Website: lowes
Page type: customer-info-address
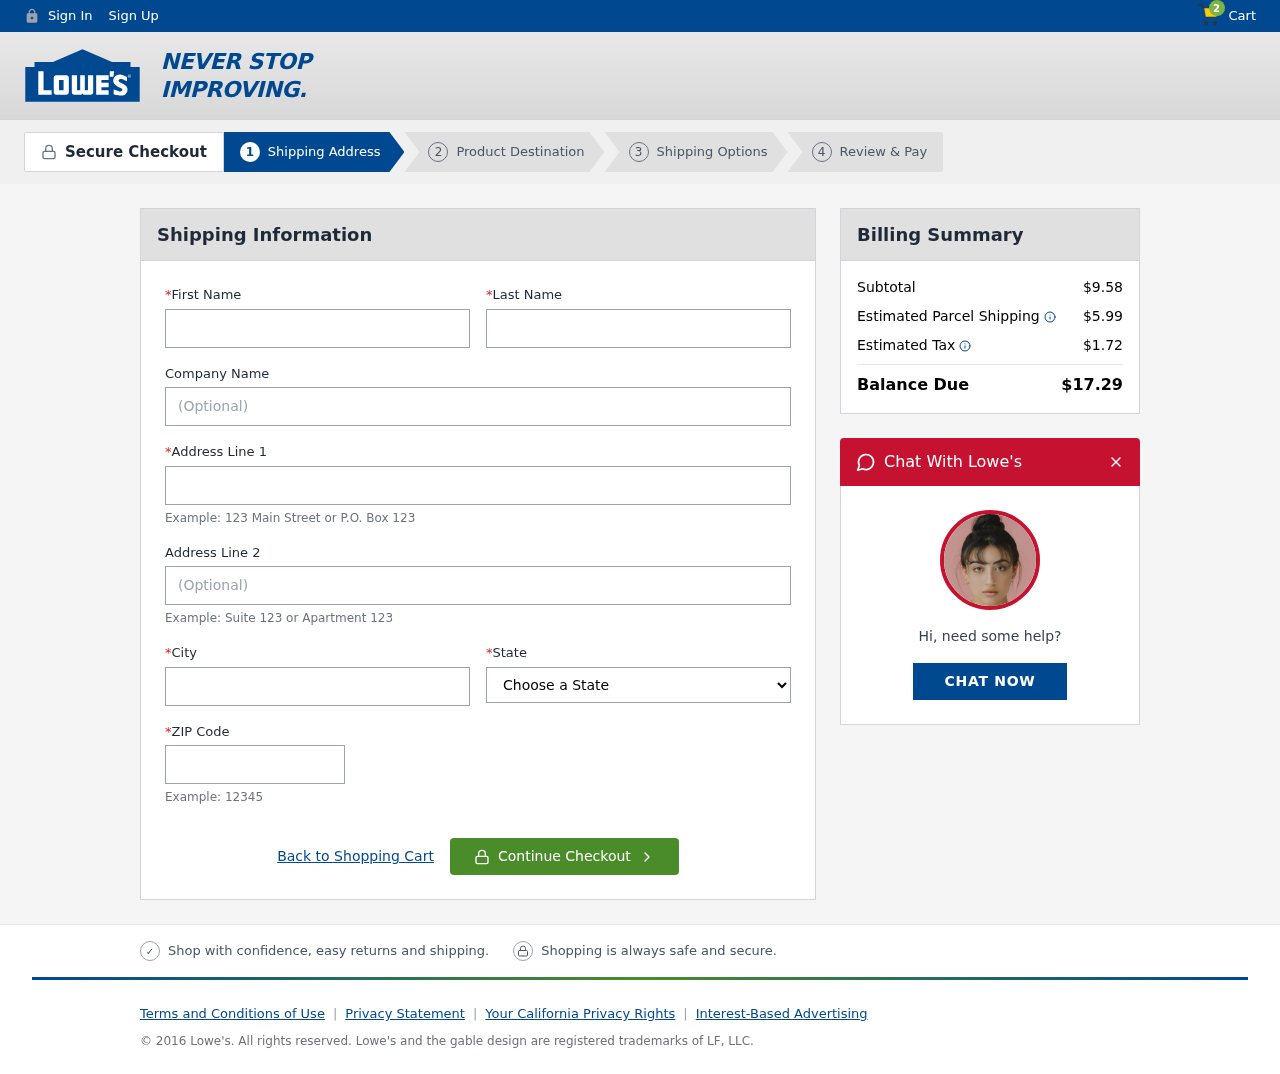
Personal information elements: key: PII_CITY
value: Gravesbury
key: PII_COMPANY
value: Oconnor LLC
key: PII_FIRSTNAME
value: Erin
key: PII_LASTNAME
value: Hernandez
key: PII_POSTCODE
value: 35455
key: PII_STATE
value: PR
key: PII_STREET
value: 404 Booth Parkways
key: PII_STREET2
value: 7376 Perkins Knoll Suite 277
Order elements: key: ORDER_NUM_ITEMS
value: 2
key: ORDER_SUBTOTAL
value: $9.58
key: ORDER_SHIPPING_COST
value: $5.99
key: ORDER_TAX
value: $1.72
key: ORDER_TOTAL
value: $17.29